【题型】选择题　【知识点】平面几何　【难度】medium
已知线段$AB$的长为$4$，以$AB$为直径的圆有一内接梯形$ABCD$，其中$AB\parallel CD$（如图），则这个梯形的周长的最大值为（ ）

\vspace{1em}
A. $8$ \hfill B. $10$
\vspace{1em}
C. $4(\sqrt{2}+1)$ \hfill D. 以上都不对
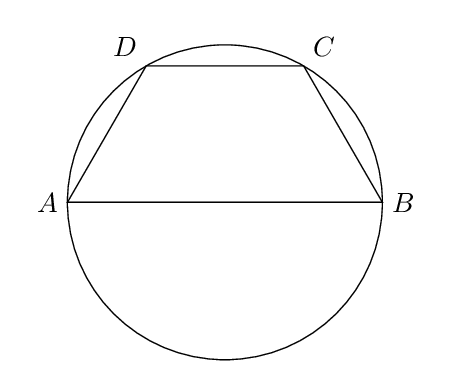
【解答】
\textbf{【答案】}B
\vspace{0.5em}
\textbf{【分析】}连接$AC$，设$\angle CAB=\theta$，用$\theta$表示出周长来，利用二次函数求解.
\vspace{1em}
\textbf{【详解】}连接$AC$，过$C$作$CE\perp AB$于$E$，

因为$AB$为直径且为$AB=4$，则$AC\perp BC$，
\vspace{0.5em}
设$\angle CAB=\theta\in\left(0,\dfrac{\pi}{2}\right)$，则$\angle CBA=\dfrac{\pi}{2}-\theta$，可得$BC=4\sin\theta$，
\vspace{0.5em}
则$BE=BC\cos\angle CBA=4\sin\theta\cos\left(\dfrac{\pi}{2}-\theta\right)=4\sin^2\theta$，
\vspace{0.5em}
又因为$ABCD$为等腰梯形，则$CD=AB-2BE=4-8\sin^2\theta$，
\vspace{0.5em}
故其周长为
\[
\begin{aligned}
y&=AB+BC+AD+CD=4+8\sin\theta+4-8\sin^2\theta \\
&=8(1+\sin\theta-\sin^2\theta)=-8\left(\sin\theta-\dfrac{1}{2}\right)^2+10,
\end{aligned}
\]
\vspace{0.5em}
所以当$\sin\theta=\dfrac{1}{2}$，即$\theta=\dfrac{\pi}{6}$时，周长取到最大值$10$.
\vspace{0.5em}
故选：B.
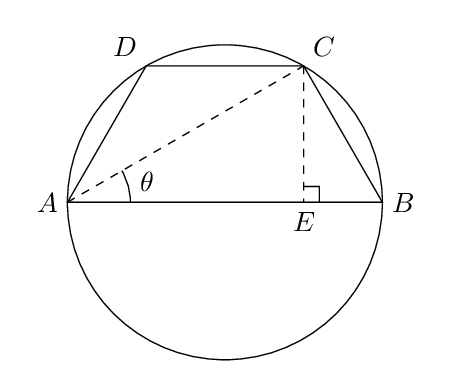